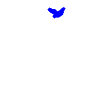
Particle: electron